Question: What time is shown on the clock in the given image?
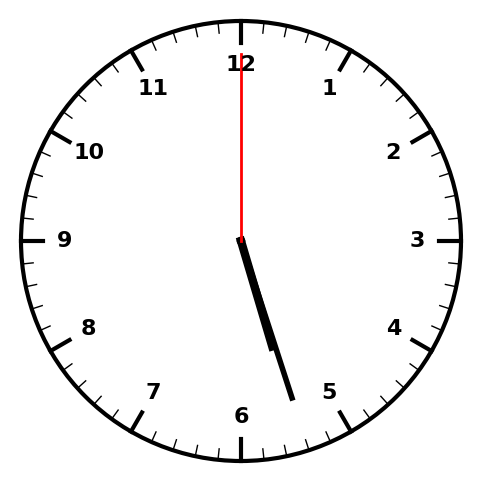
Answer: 05:27:00